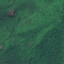
Land use / land cover class: Forest